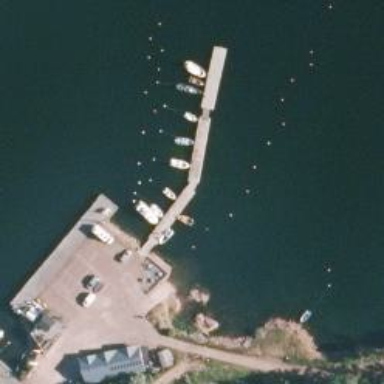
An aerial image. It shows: Pier with mooring facilities.